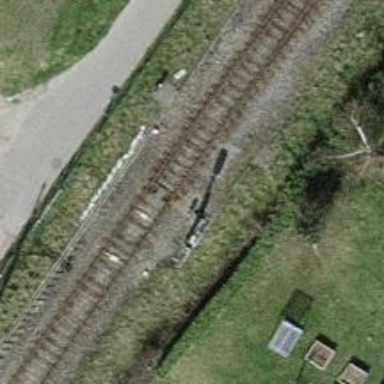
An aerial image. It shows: Single-track railway with electrified contact lines.